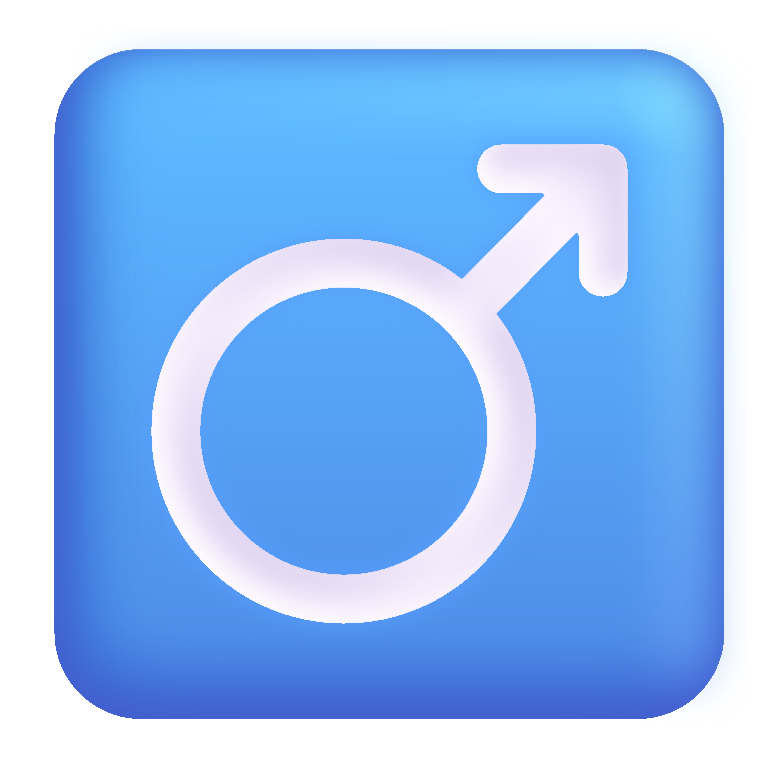
male sign color